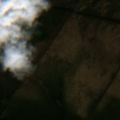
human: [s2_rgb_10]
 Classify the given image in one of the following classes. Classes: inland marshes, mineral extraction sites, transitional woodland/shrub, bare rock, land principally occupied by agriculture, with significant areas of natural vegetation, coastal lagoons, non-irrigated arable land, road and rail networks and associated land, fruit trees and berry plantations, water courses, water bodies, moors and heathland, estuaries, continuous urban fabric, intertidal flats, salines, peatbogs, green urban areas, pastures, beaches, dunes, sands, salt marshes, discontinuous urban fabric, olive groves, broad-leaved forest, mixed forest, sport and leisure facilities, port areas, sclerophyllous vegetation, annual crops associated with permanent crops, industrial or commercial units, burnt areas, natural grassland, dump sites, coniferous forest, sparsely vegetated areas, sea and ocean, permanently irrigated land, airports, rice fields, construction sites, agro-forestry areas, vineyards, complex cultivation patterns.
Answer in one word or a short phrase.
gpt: coniferous forest, mixed forest, transitional woodland/shrub, peatbogs